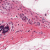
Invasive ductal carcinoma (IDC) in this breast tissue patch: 0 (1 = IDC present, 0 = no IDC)